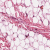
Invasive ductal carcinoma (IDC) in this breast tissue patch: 0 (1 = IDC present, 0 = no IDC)